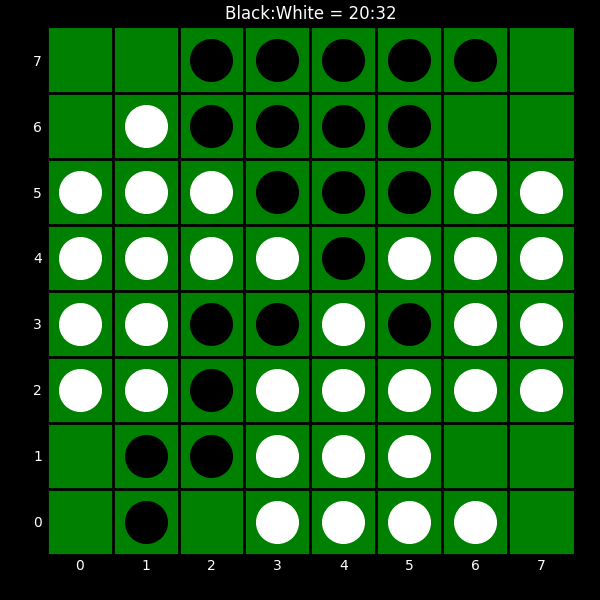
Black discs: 20
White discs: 32